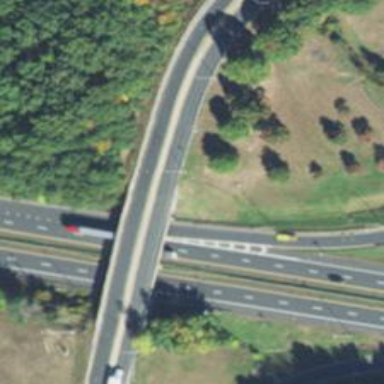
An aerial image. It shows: Bridge over motorway link with asphalt surface.